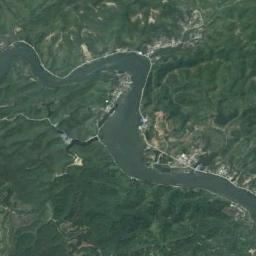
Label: river